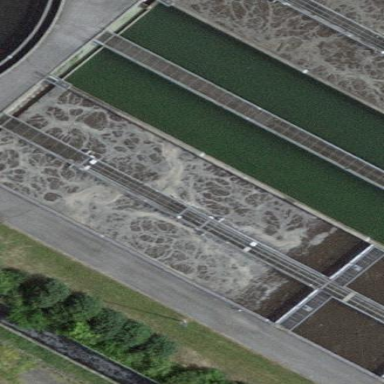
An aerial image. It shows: Image of wastewater.